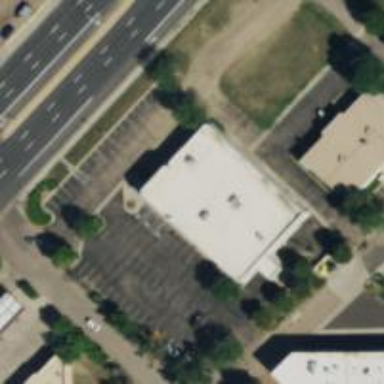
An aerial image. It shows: Variety store located in building.